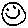
Label: smiley face